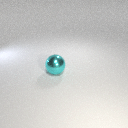
large cyan metal sphere